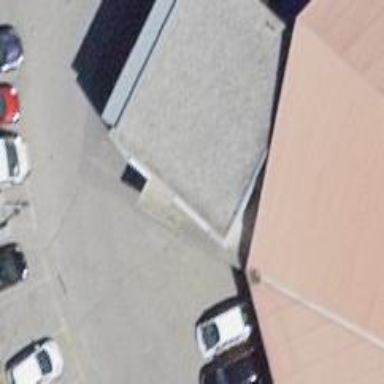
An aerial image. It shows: Car repair shop.